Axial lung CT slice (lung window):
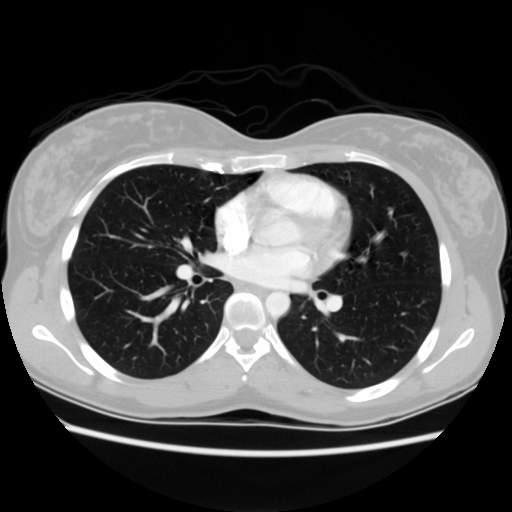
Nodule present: no